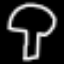
Label: mushroom